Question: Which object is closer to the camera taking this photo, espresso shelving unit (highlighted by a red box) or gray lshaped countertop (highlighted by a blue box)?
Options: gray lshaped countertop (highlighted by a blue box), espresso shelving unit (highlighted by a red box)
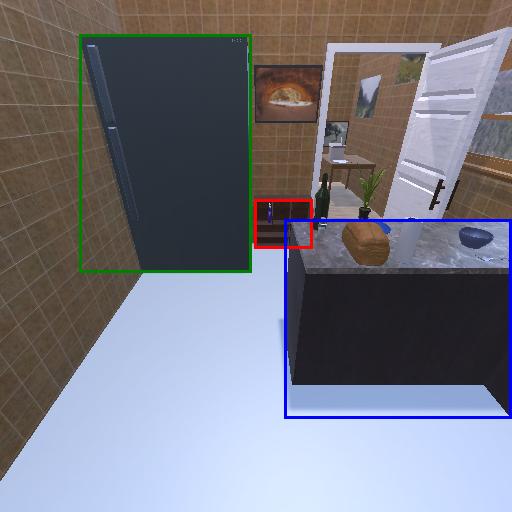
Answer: gray lshaped countertop (highlighted by a blue box)